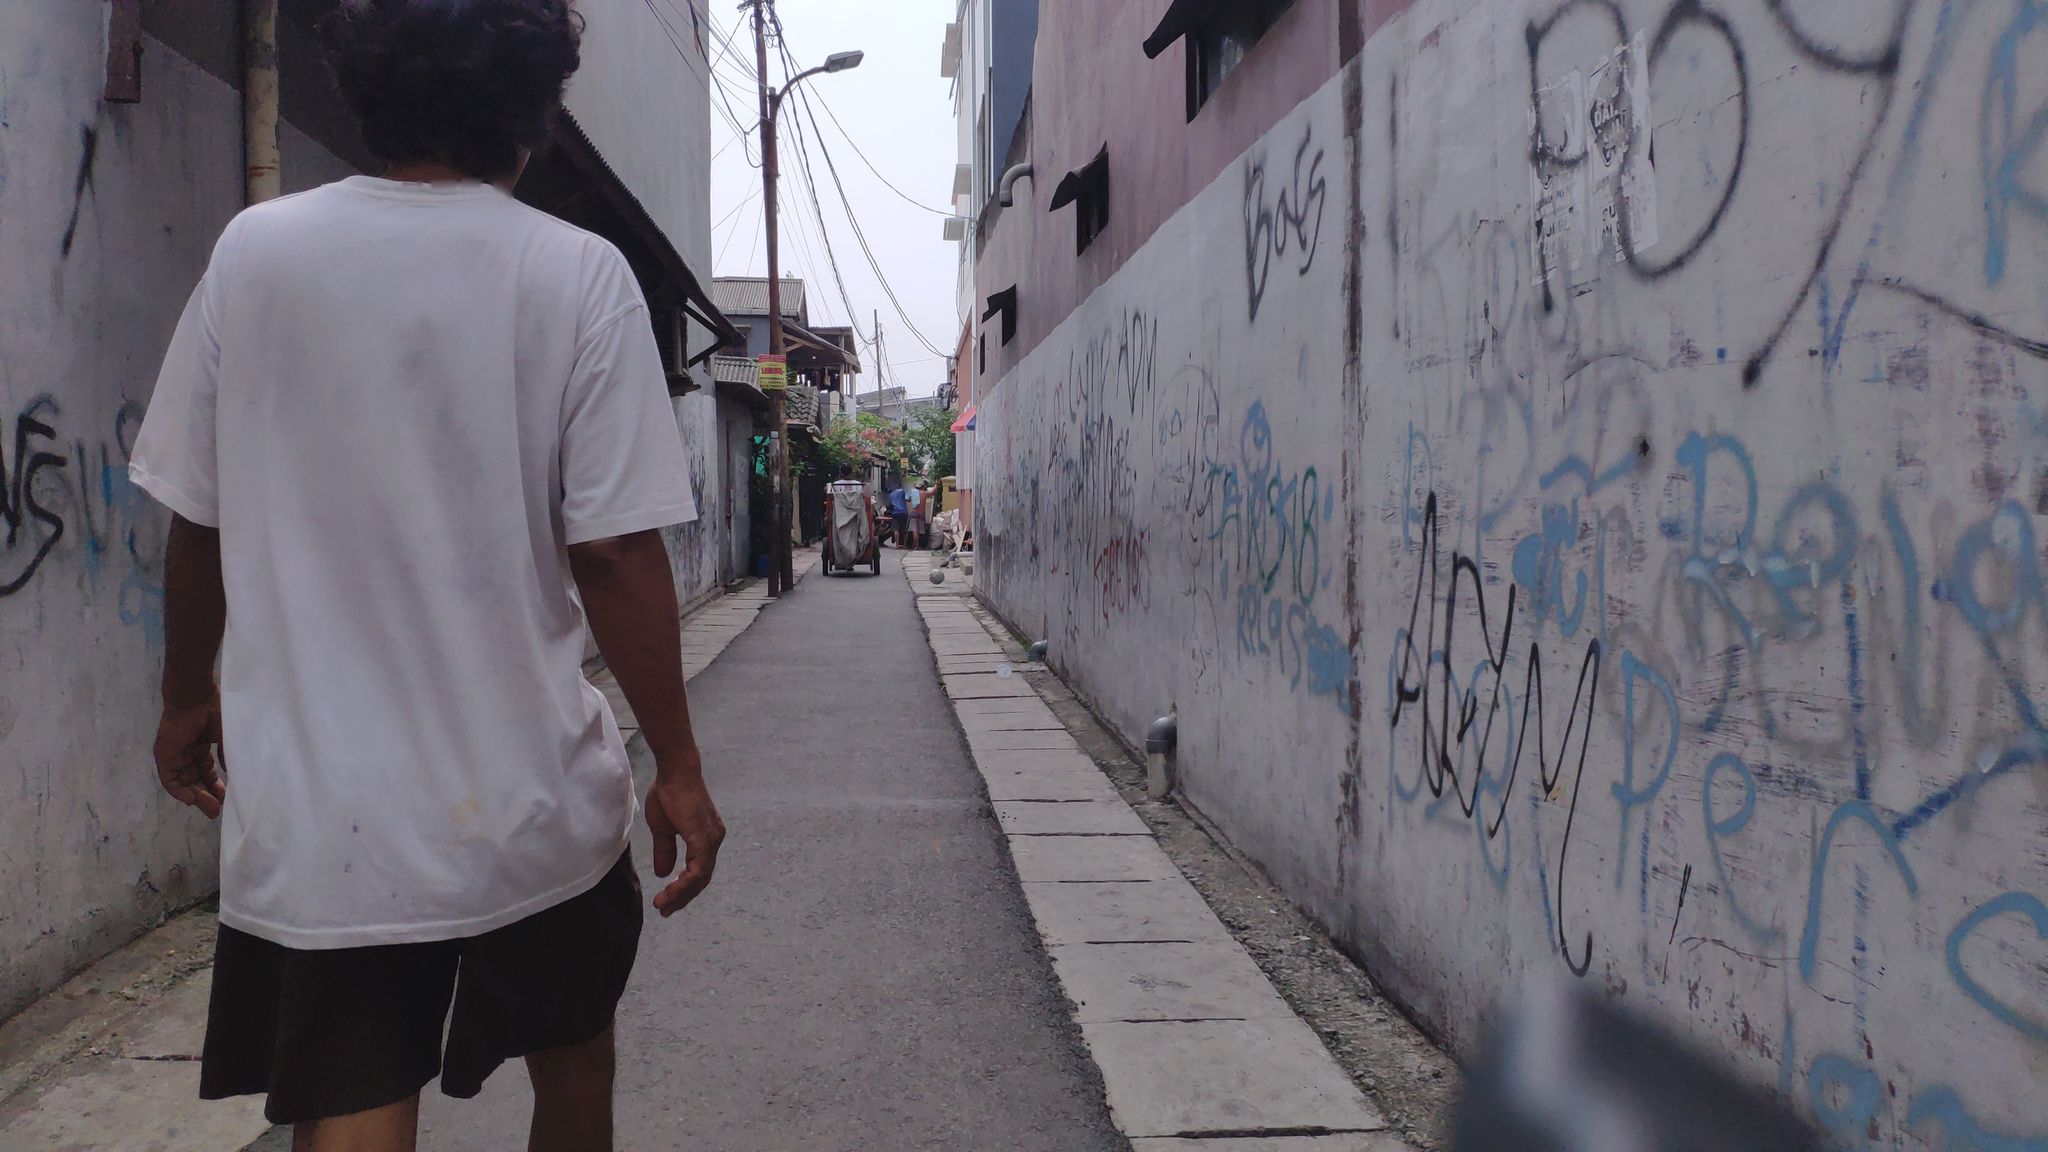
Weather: cloudy
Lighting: day
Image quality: good
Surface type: walking surface
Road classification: living_street
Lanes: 2
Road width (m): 5
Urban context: urban centre
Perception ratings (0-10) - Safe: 1.1, Lively: 1.88, Beautiful: 3.9, Boring: 0.84, Depressing: 2.75, Wealthy: 0.84